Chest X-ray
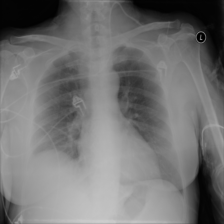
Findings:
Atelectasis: negative
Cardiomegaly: negative
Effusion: negative
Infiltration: negative
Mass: negative
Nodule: negative
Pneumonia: negative
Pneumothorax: negative
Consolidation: negative
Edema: negative
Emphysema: negative
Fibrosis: negative
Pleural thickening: negative
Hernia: negative